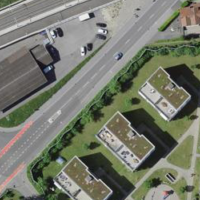
EUNIS habitat code: 55
Species observed at this site:
Centaurea scabiosa